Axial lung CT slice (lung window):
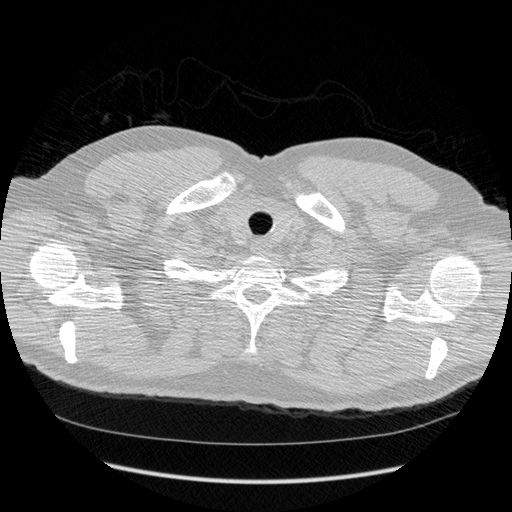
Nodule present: no